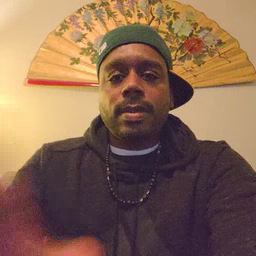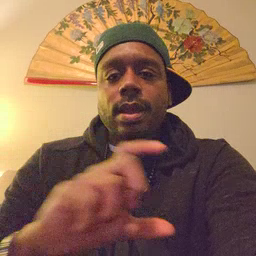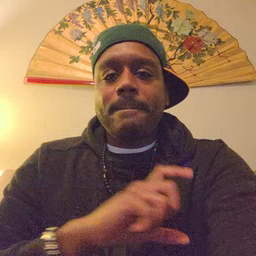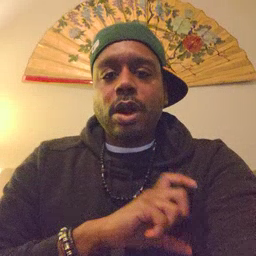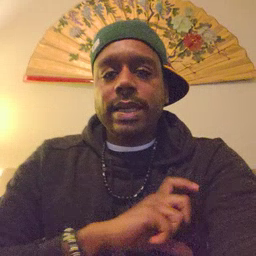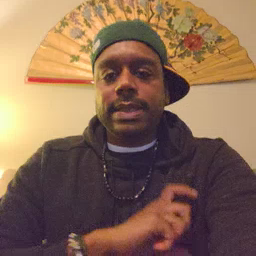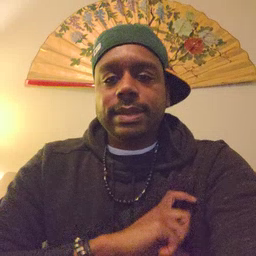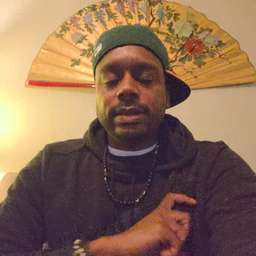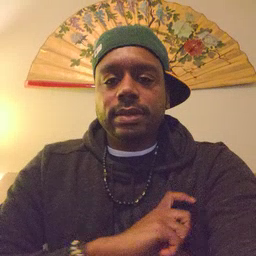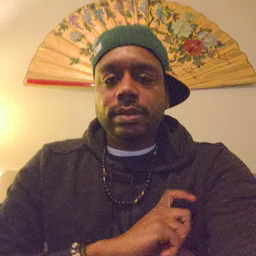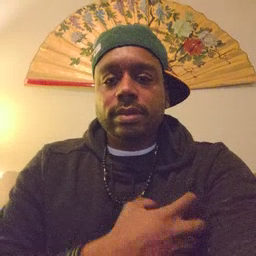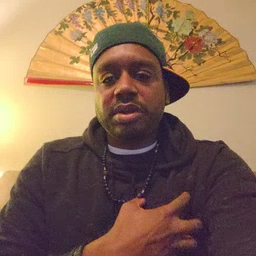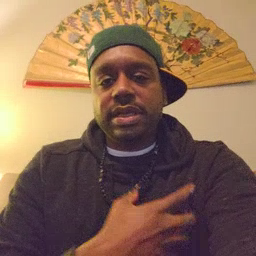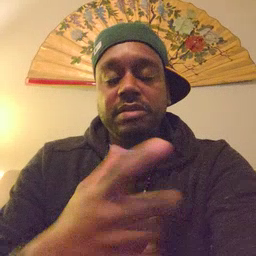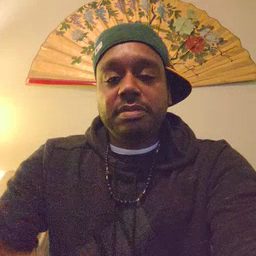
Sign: police